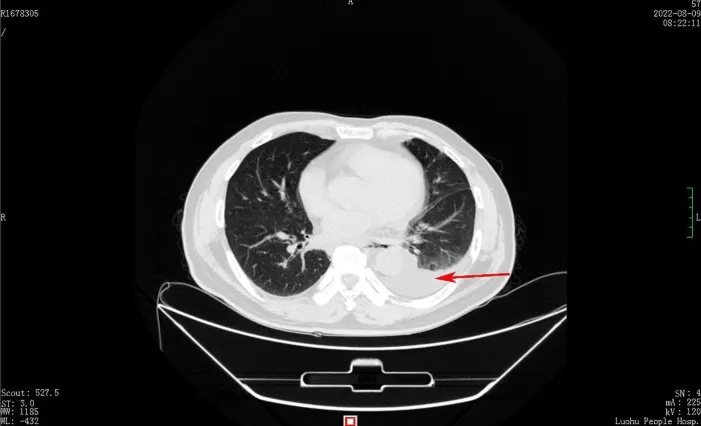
Chest computed tomography shows a left pleural effusion (red arrow).
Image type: radiology (ct)